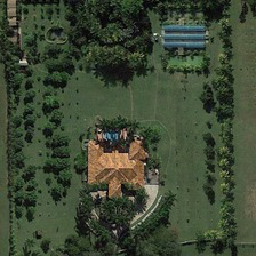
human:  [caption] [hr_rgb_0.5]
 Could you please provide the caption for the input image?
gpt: A house with a blue roof near a house with a yellow roof.

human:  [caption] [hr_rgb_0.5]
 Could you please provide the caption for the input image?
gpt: There is a house with a blue roof near the house with a yellow roof.

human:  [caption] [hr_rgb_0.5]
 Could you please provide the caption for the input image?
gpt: There is a blue roof near the Yellow roof.

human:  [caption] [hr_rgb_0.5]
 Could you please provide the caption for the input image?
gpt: There is a house with a blue roof near the house, and there is a yellow roof.

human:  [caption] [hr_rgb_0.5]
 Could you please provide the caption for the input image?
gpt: There is a blue-roofed house near the yellow-roofed house.